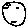
Label: smiley face